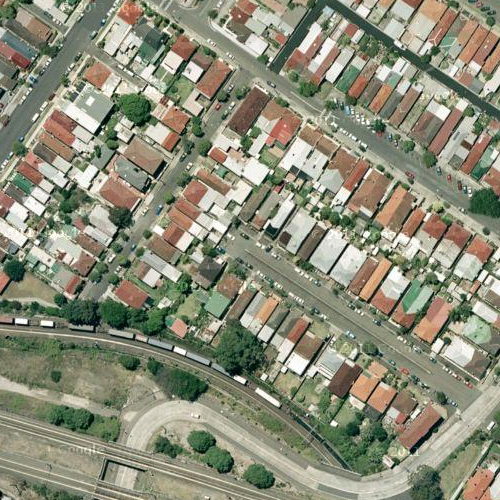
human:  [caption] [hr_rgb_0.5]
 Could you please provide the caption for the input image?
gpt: This is a residential area with houses arranged densely while many plants on the roadside .

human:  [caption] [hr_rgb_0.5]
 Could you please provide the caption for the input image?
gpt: Many houses with different coluors of roofs arranged neatly .

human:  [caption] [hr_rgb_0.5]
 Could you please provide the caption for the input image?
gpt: A residential area with many houses arranged neatly and some industial houses beside .

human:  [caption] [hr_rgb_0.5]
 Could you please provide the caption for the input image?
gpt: A town with many houses arranged densely while some cars on the roads .

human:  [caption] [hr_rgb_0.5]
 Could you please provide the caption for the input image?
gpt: A residential area with houses arranged densely .